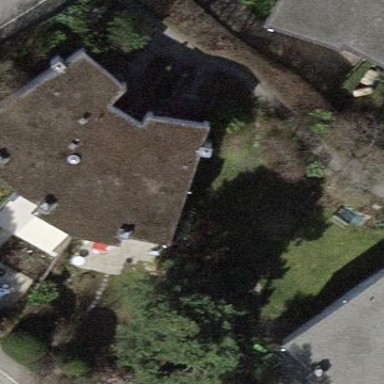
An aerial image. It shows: Semi-detached house with flat roof.